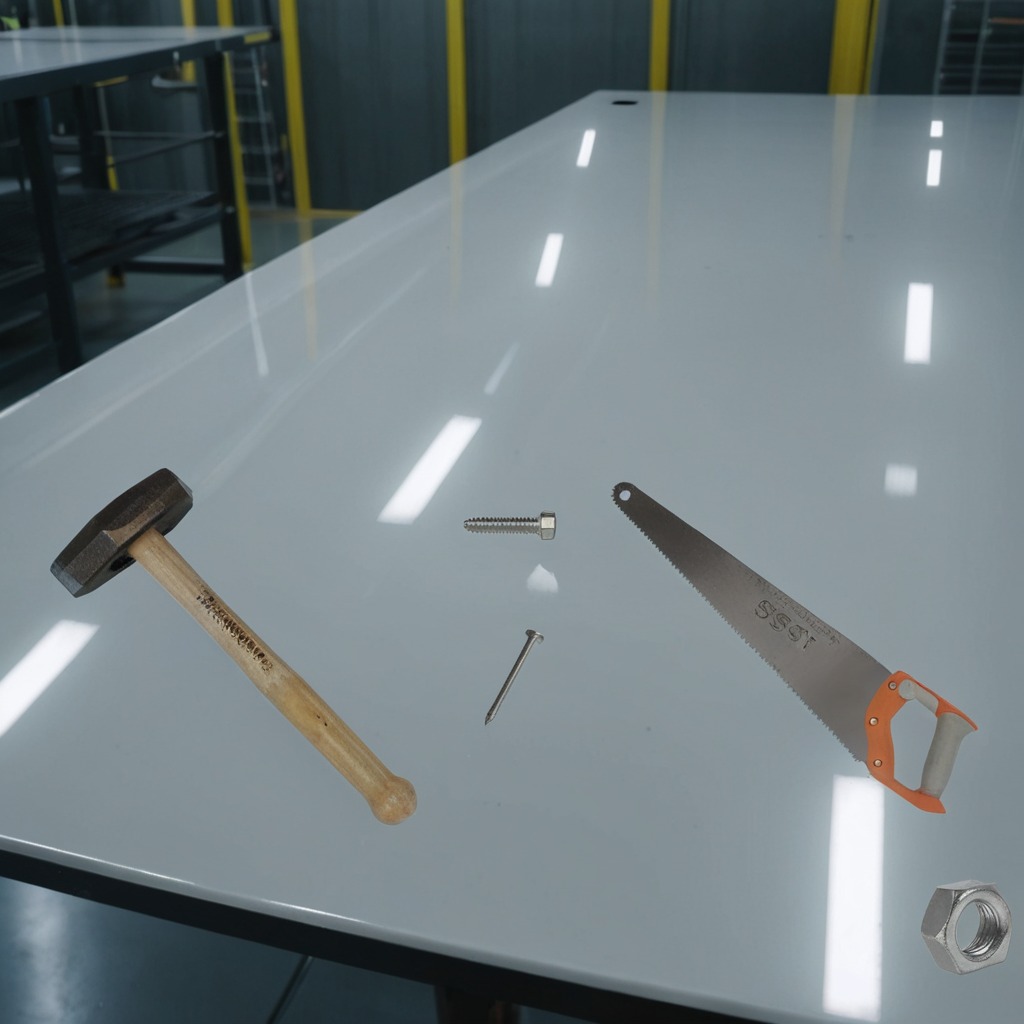
A metal machine screw, an iron nail, a hammer, a handheld metal saw, and a metal nut are lying on the table in the ship maintenance bay.